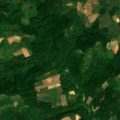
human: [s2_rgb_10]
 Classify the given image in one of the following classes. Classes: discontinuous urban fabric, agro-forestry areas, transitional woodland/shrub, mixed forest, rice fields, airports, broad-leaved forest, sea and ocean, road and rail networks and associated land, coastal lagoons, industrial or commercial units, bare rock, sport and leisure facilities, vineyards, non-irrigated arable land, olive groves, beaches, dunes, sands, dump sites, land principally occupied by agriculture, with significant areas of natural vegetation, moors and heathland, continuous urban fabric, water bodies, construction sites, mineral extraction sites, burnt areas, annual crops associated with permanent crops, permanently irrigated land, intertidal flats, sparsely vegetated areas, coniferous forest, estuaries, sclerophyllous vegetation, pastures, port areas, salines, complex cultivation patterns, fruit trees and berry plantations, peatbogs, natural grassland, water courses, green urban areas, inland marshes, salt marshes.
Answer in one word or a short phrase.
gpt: complex cultivation patterns, land principally occupied by agriculture, with significant areas of natural vegetation, broad-leaved forest